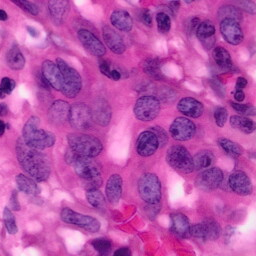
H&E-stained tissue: Pancreatic